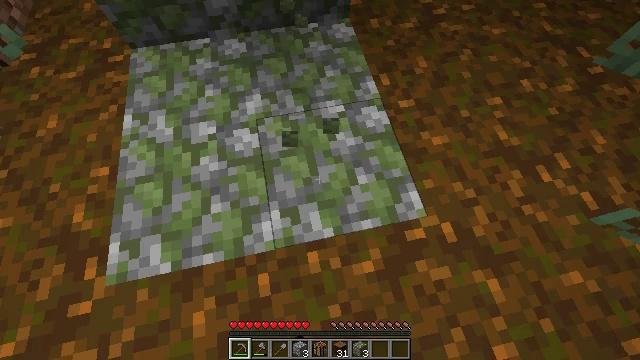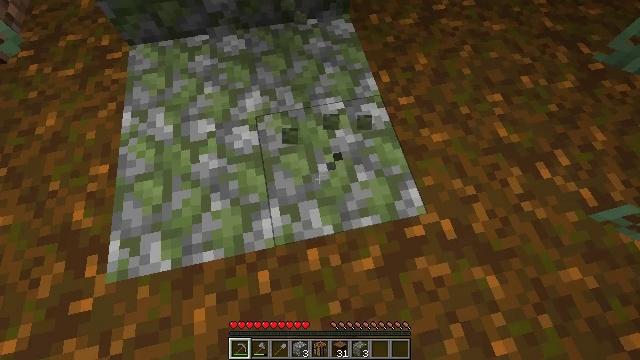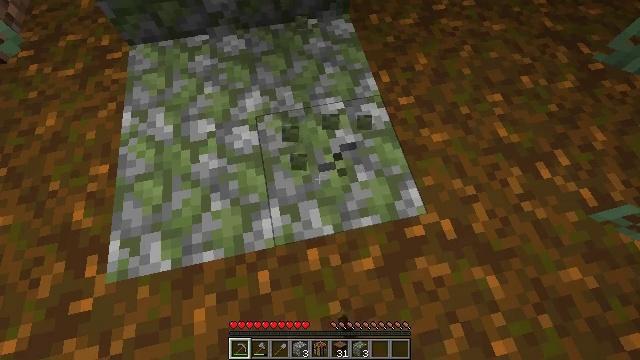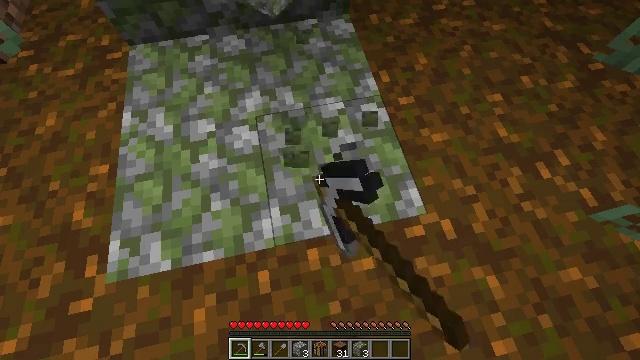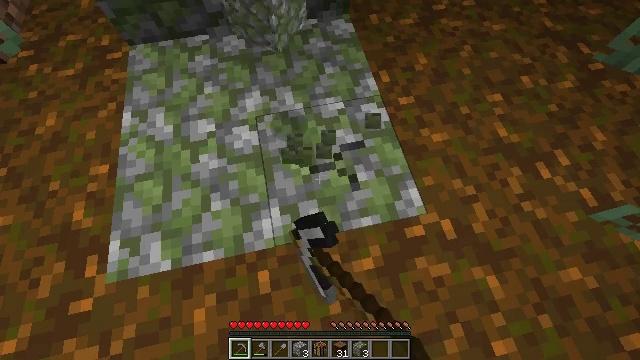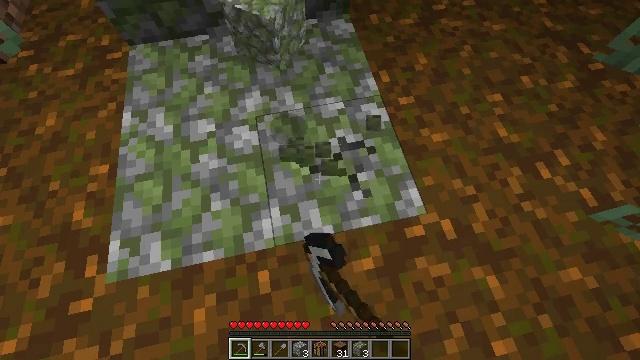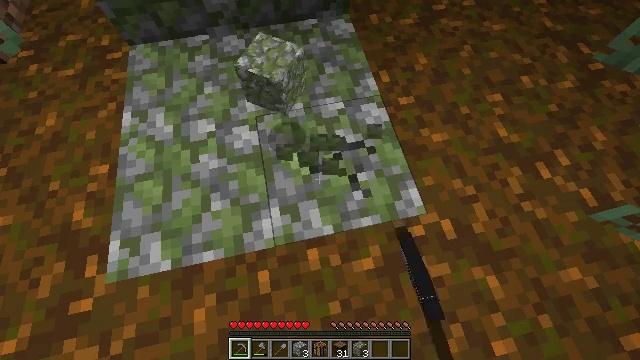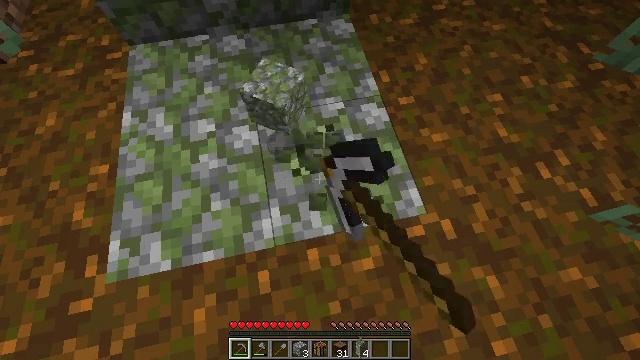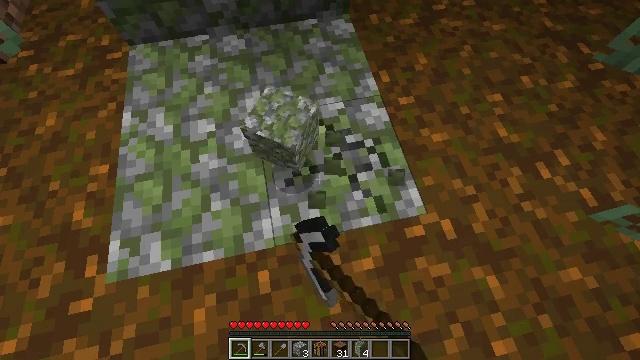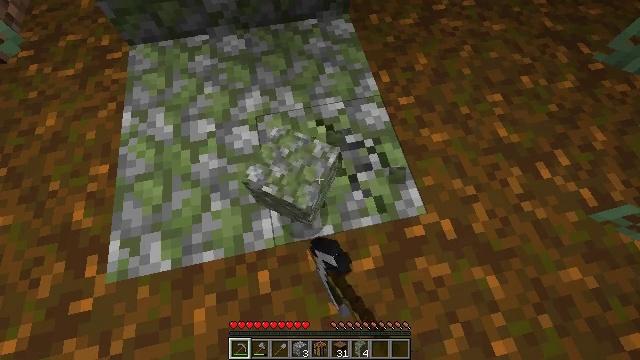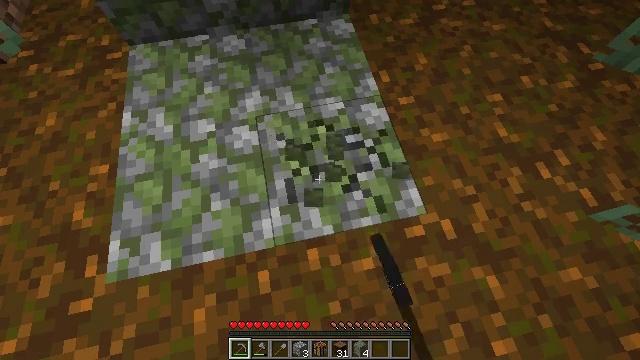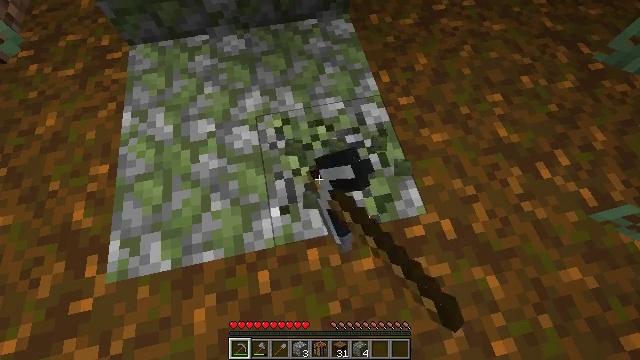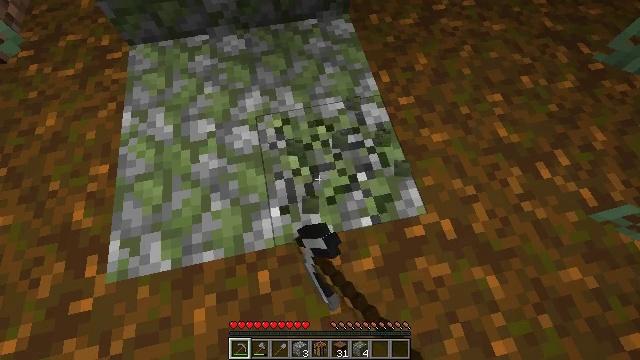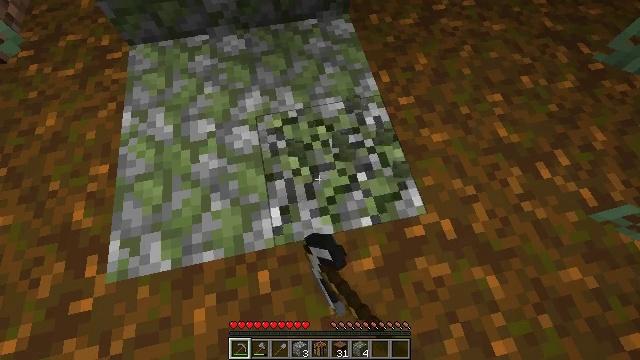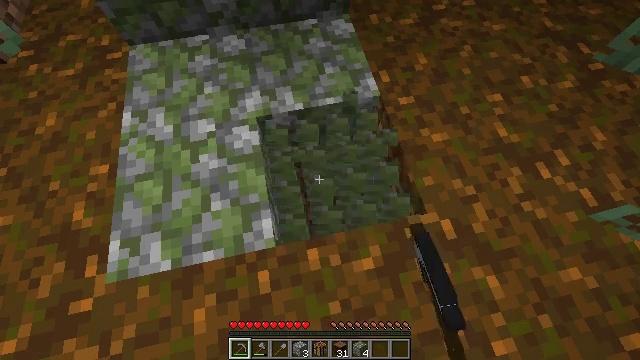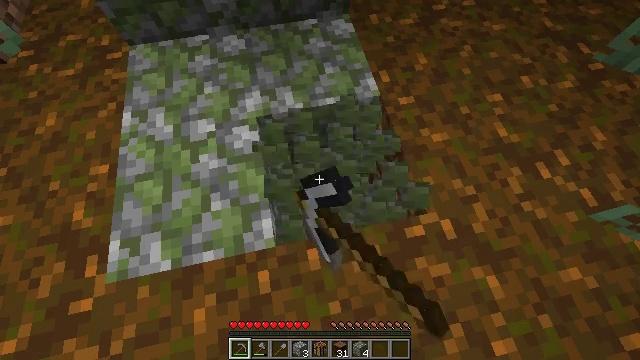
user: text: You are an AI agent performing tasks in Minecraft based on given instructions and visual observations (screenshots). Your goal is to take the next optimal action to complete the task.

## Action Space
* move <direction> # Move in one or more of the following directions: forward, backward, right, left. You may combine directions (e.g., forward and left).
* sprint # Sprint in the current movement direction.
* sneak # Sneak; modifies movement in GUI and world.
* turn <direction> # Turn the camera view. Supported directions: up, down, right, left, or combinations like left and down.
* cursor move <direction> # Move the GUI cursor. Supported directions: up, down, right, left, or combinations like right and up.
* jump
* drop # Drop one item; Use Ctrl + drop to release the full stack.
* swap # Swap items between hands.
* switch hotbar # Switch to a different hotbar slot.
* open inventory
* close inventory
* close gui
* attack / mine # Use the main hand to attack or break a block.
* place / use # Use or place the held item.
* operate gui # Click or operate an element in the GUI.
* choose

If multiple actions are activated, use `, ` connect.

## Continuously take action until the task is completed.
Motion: motion action
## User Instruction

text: Harvest mossy cobblestone for building.
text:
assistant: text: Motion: attack / mine
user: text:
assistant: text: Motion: attack / mine
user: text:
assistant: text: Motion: attack / mine
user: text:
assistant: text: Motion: attack / mine
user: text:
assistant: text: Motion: attack / mine
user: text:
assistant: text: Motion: attack / mine
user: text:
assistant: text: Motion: attack / mine
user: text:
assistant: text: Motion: attack / mine
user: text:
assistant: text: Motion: attack / mine
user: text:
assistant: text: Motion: attack / mine
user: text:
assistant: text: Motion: attack / mine
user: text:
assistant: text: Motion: attack / mine
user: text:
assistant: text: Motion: attack / mine
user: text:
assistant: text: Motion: attack / mine
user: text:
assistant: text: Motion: attack / mine
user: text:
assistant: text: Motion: attack / mine
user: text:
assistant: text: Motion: turn left and down, attack / mine
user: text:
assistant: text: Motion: turn left, attack / mine
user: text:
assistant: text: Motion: turn left and up, attack / mine
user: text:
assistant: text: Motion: turn left, attack / mine
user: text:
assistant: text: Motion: turn left, attack / mine
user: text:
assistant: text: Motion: turn left, attack / mine
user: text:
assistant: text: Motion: attack / mine
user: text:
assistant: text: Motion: attack / mine
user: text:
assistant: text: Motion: attack / mine
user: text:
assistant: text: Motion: attack / mine
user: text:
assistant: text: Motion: attack / mine
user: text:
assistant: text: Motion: attack / mine
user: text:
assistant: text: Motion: attack / mine
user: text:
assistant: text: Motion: attack / mine